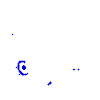
Particle: proton